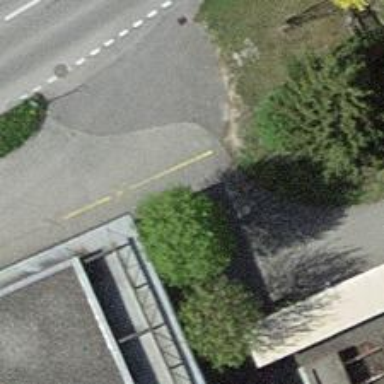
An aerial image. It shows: Metal bollard serving as barrier.